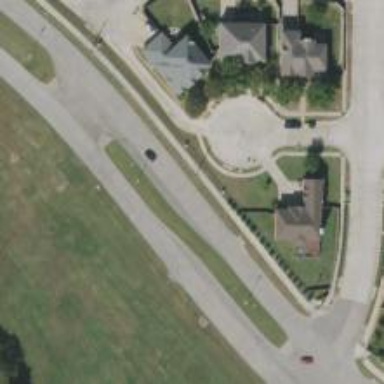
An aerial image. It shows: Secondary road.